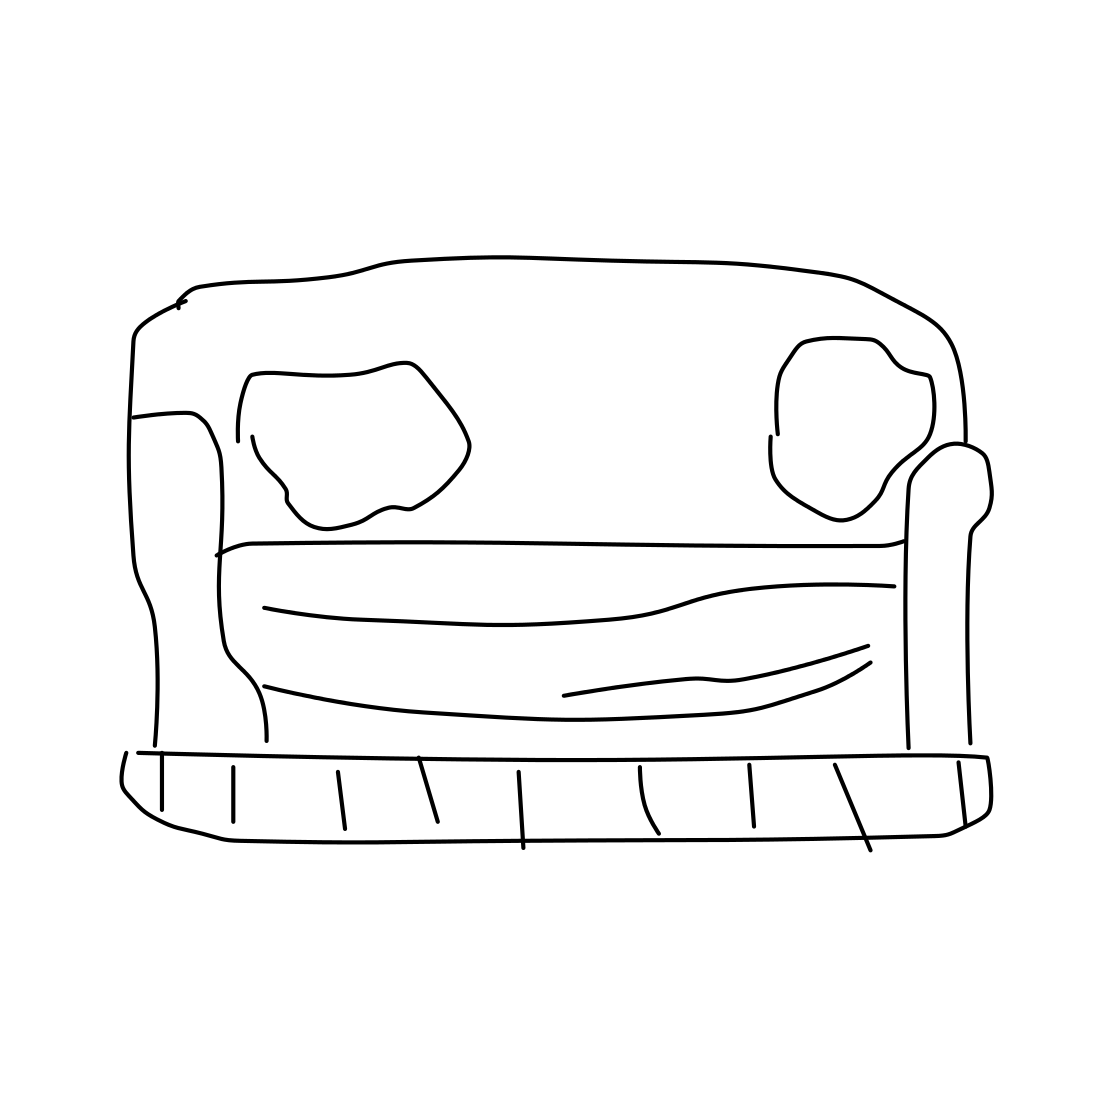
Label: couch